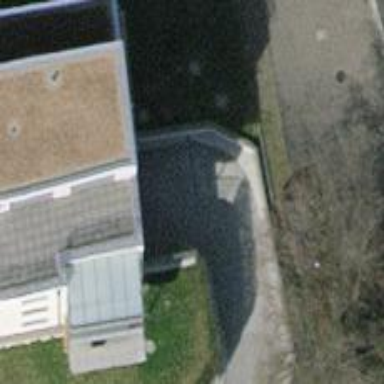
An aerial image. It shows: Parking entrance.